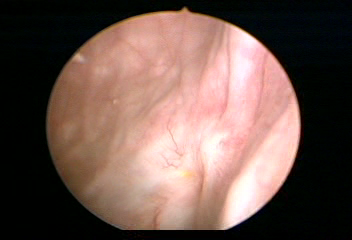
Modality: WLC
Class: Normal mucosa
Bladder cancer association: No